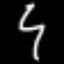
Label: squiggle